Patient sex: M
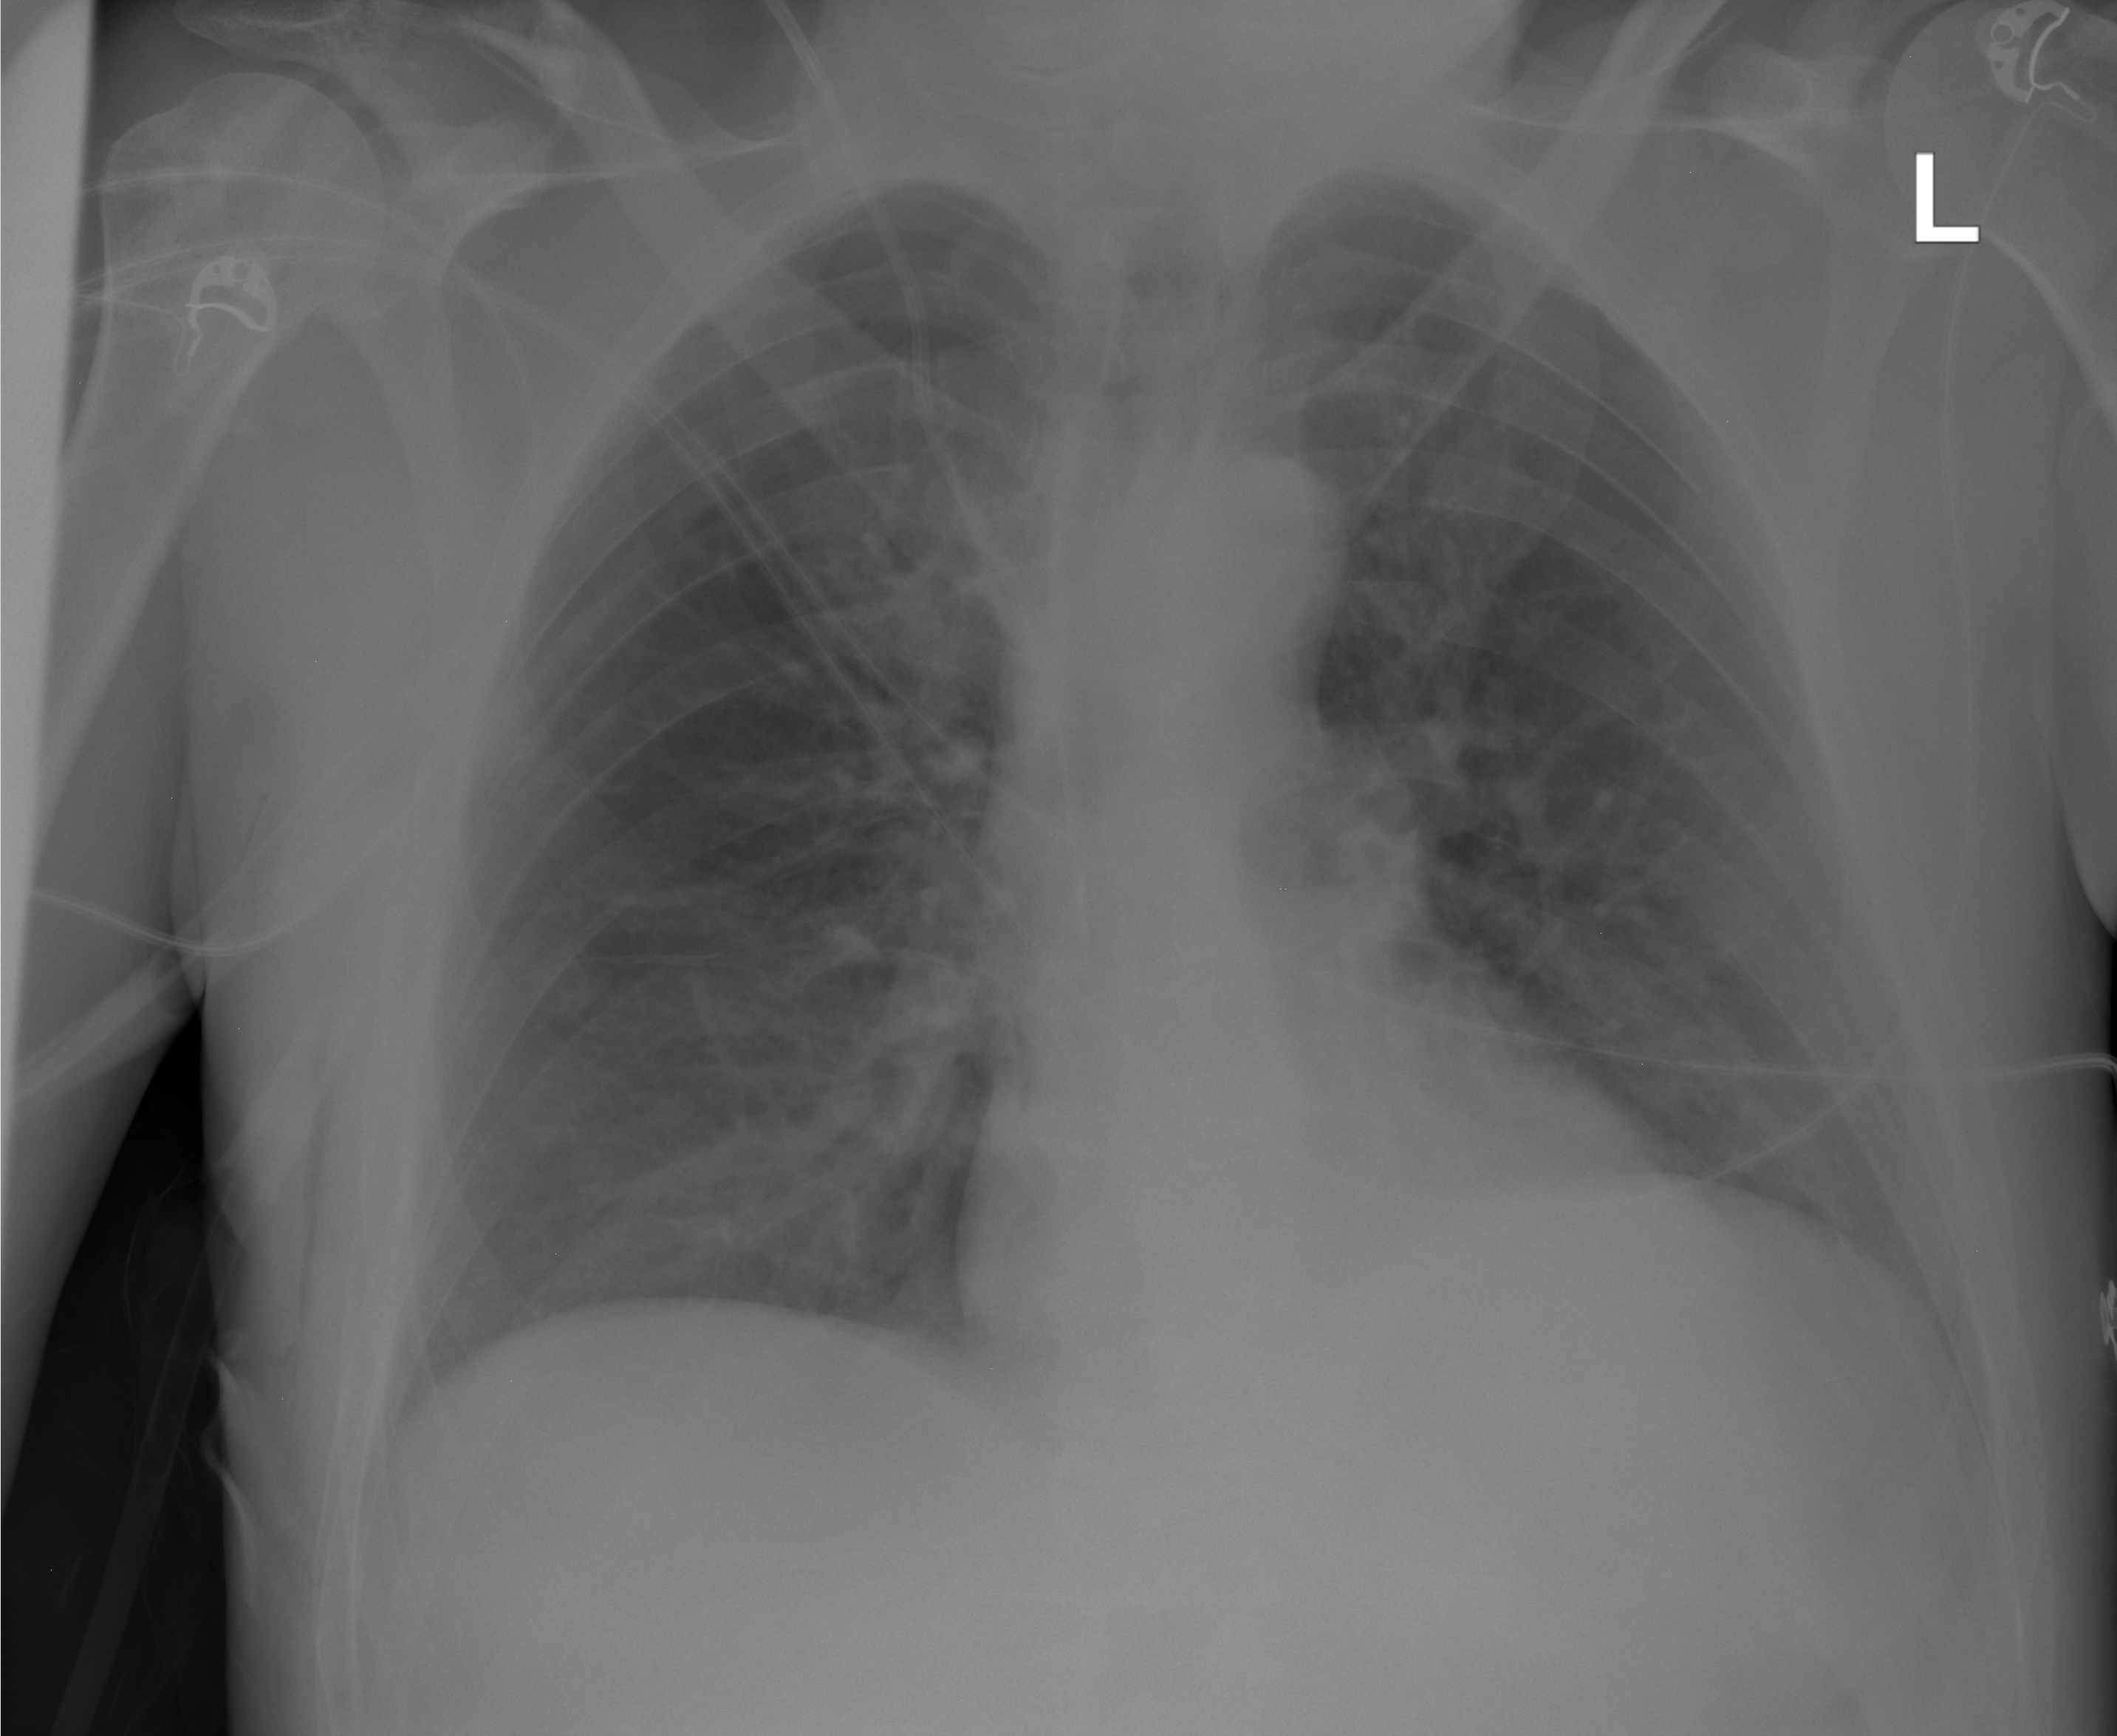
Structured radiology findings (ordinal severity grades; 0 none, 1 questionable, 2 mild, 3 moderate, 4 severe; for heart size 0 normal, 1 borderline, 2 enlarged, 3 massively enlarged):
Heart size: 0
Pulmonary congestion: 0
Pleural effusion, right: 0
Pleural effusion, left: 0
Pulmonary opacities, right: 0
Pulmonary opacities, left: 0
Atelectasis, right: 2
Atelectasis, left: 0